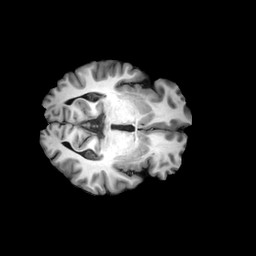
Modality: T1w
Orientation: axial
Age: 38
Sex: female
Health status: ill